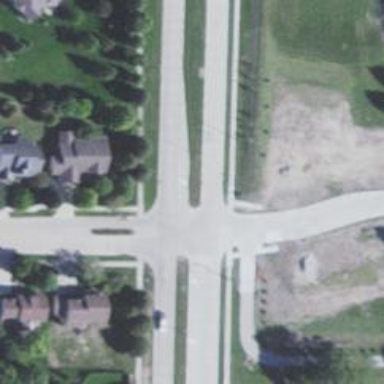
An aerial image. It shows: Crossing road.